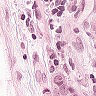
Metastatic tissue present: yes